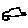
Label: car